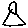
Label: triangle